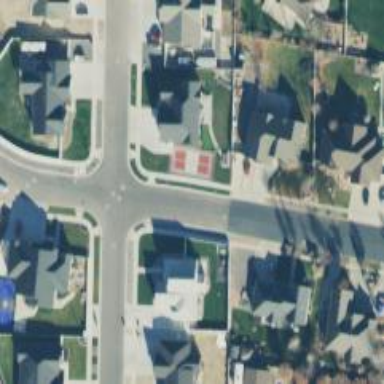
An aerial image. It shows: Unmarked road crossing.